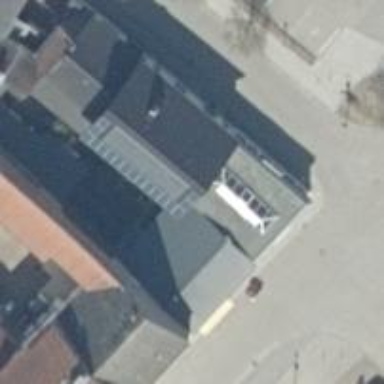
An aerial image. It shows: Restaurant.